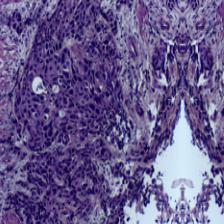
Diagnosis: OSCC